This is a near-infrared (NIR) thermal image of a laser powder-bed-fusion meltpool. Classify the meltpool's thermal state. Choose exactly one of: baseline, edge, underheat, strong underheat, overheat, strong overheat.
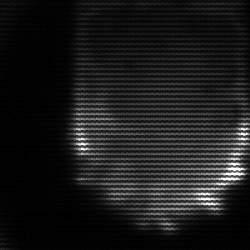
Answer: strong underheat